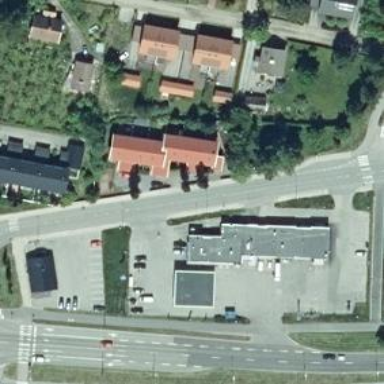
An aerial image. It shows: Convenience shop.